Question: I have a to-one relationship between a Document and Settings model:

On creation of a Document, a corresponding Settings object is created. The models are persisted to core data.
When relaunching after creating a few documents (and the associate settings), the application reloads a list of documents to select using:
'''
// Load delegate from shared application and context from delegate.
SampleAppDelegate *delegate = [[UIApplication sharedApplication] delegate];
NSManagedObjectContext *context = delegate.managedObjectContext;
// Create new request.
NSFetchRequest *request = [[NSFetchRequest alloc] init];
// Create entity description using delegate object context.
NSEntityDescription *entity = [NSEntityDescription entityForName:@"Document" inManagedObjectContext:context];
// Set entity for request.
[request setEntity:entity];
// Load array of documents.
NSError *error;
NSArray *documents = [context executeFetchRequest:request error:&error];
// Rlease descriptor.
[descriptor release];
// Release request.
[request release];
// Done.
return documents;
'''
The list appears fine (the documents are loading). However, when attempting to access the settings for any of the documents the program exits giving:
> Program received signal: "SIGABRT".
The modifications to the settings are triggered when a user selects a button. Strangely enough, the program does not crash if the following snippet is added just before returning the documents on load (i.e. if the relationships are accessed while loading):
'''
for (Document *document in documents)
{
NSLog(@"document.name: %@", document.name);
NSLog(@"document.settings.stroke: %@", document.settings.stroke);
NSLog(@"document.settings.stroke: %@", document.settings.stroke);
}
'''
The property for the relationship is "(nonatomic, retain)" and uses "@dynamic". Any ideas? Thanks!
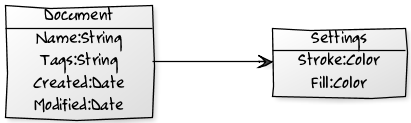
Answer: After spending way too much time on this bug, I finally figured it out. During the initial load of the values, I setting a KVO. This code was causing crashes the crashes (although they were not appearing until the next run loop):
'''
[self.document.settings addObserver:self forKeyPath:@"fill" options:0 context:NULL];
[self.document.settings addObserver:self forKeyPath:@"stroke" options:0 context:NULL];
'''
Not sure why it was an issue, but I was lucky enough to be able to simply remove it for now.